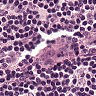
Metastatic tissue present: no